Question: I added an NUNit test (NUnit newby here):
'''
[Test]
public void TestHHSDeliveryInterface()
{
var Delivery = IOC.container.Resolve<IHHSDelivery>();
var i = Delivery.GetCount();
Assert.Greater(i, 16);
}
'''
...based on an existing one that works:
'''
[Test]
public void TestHHSInterface()
{
var HHSClient = IOC.container.Resolve<IHHSClient>();
var s = HHSClient.GetTestMessage("Dom", "Paz");
Assert.Greater(s.Value.Length, 0);
}
'''
...for some context, the class starts this way:
'''
[TestFixture, Category(SSCSCOMMON.UnitTests.Categories.IntegrationTest)]
public class HHSClientIntegrationTests
{
'''
The method (Delivery.GetCount();) is returning a "canned" value (17) for now. So it itself works. So why is the test failing? Unfortunately, the test code is not breakpointable - at least, I have a breakpoint in it, and it doesn't ever get reached, which it should if it's failing, I would think, normally. NUnit looks like this after I run the app and the tests:

With the problematic test commented out, the others run fine.
## UPDATE
It turns out that solving <URL> also solved this one.
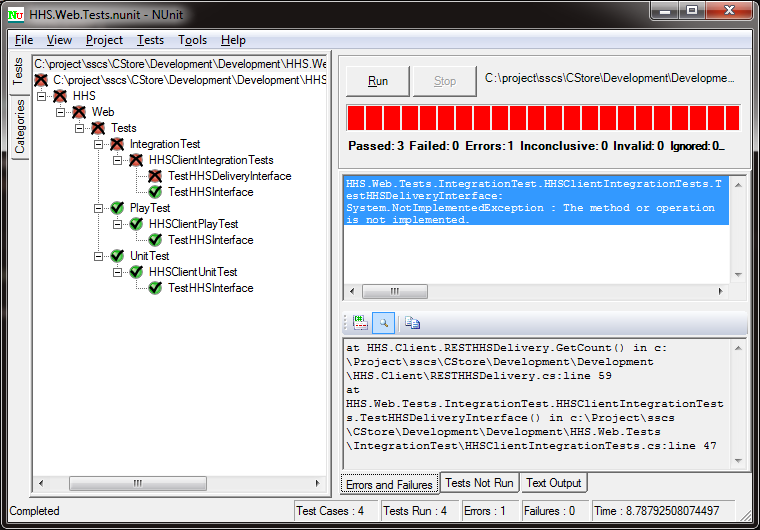
Answer: Using my psychic debug skills:
> So why is the test failing? Unfortunately, the test code is not
breakpointable - at least, I have a breakpoint in it, and it doesn't
ever get reached, which it should if it's failing, I would think,
normally.
You are not running the unit test on the dll you think you are debugging. I guess your debug breakpoint tells you the code you are running differs form the source code. Clean your deployment directories/ and your project (all dlls) and recompile.